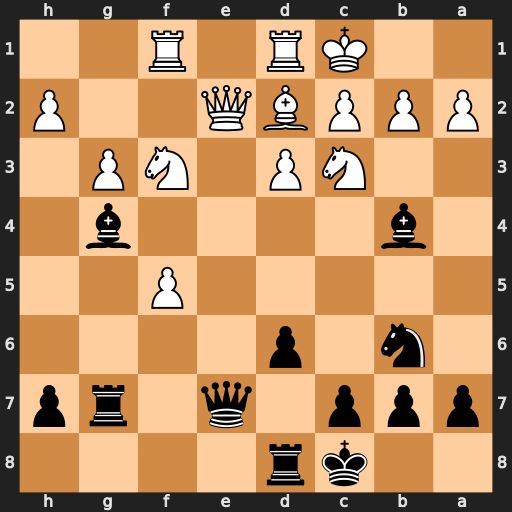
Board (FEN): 2kr4/ppp1q1rp/1n1p4/5P2/1b4b1/2NP1NP1/PPPBQ2P/2KR1R2
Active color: b
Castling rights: -
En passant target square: -
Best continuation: Bxc3 Qxe7 Bxd2+ Rxd2 Rxe7